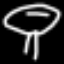
Label: mushroom